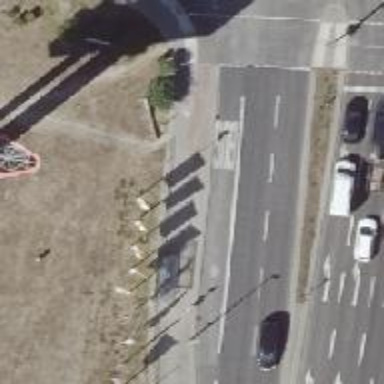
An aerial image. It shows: Cycleway.